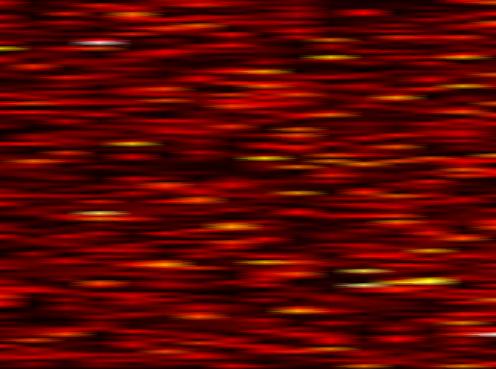
Label: UFMC